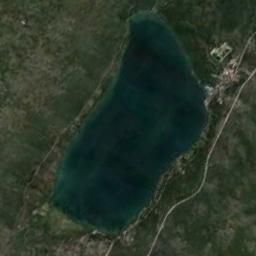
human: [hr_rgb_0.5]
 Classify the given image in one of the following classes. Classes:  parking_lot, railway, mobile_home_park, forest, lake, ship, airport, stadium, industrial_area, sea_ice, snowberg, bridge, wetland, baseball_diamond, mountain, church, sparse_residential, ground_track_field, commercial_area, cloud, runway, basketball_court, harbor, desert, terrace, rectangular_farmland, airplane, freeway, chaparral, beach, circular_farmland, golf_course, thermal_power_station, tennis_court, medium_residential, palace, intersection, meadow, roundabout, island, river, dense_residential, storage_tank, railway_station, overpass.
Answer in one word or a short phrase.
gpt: lake